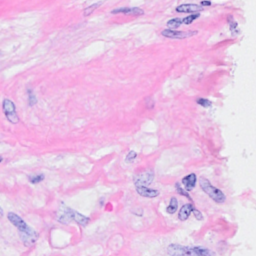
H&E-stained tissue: Breast